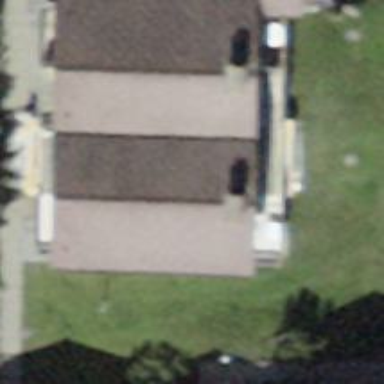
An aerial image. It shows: Gabled building with roof oriented along its structure.